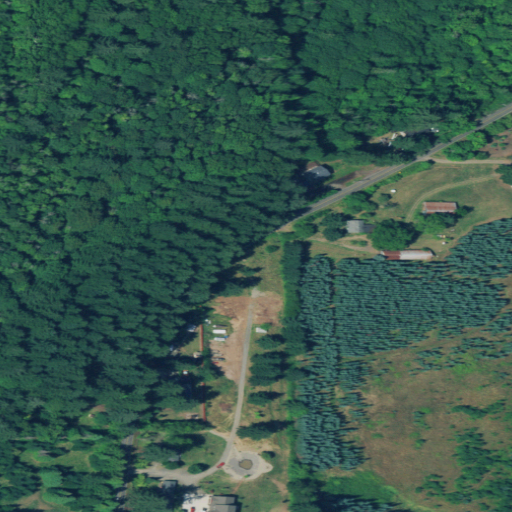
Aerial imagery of ridge(s) in Oregon named Pumpkin Ridge containing mixed forest, pasture, open development, evergreen forest, and low intensity development